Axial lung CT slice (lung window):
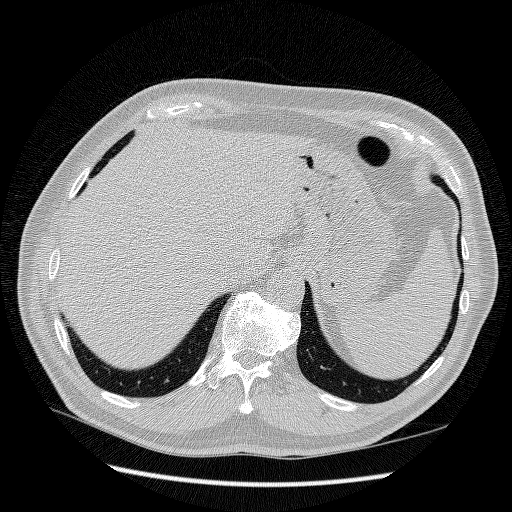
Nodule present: no